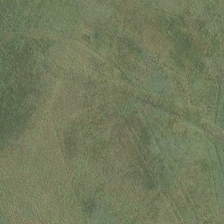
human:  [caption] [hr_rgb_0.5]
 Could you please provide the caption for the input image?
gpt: it is a piece of green meadow .

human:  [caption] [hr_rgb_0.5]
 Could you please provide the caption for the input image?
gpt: it is a piece of green meadow .

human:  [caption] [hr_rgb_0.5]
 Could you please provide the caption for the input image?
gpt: it is a piece of green meadow .

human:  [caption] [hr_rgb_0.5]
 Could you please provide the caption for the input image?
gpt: it is a piece of green meadow .

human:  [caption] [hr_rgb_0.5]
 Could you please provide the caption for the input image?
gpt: it is a piece of green meadow .